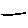
Label: line